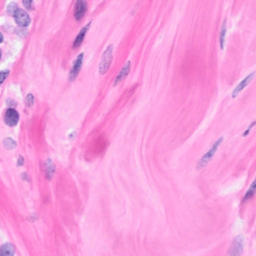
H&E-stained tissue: Breast